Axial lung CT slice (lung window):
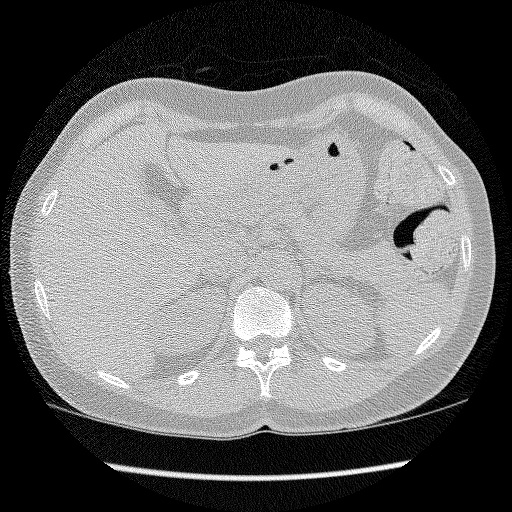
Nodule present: no